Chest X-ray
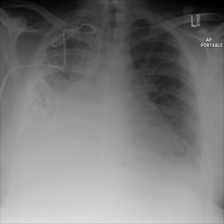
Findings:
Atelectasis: negative
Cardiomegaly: positive
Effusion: positive
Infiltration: negative
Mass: positive
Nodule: negative
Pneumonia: negative
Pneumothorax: negative
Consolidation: negative
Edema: negative
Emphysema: negative
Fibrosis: negative
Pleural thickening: negative
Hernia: negative